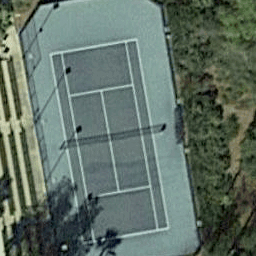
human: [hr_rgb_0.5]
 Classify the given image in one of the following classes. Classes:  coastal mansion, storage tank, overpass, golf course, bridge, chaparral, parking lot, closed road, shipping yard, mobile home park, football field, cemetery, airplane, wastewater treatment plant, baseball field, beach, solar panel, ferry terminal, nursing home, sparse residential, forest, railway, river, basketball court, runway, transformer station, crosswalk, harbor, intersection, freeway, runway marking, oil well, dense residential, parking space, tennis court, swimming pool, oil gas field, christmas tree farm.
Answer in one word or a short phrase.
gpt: tennis court